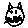
Label: cat